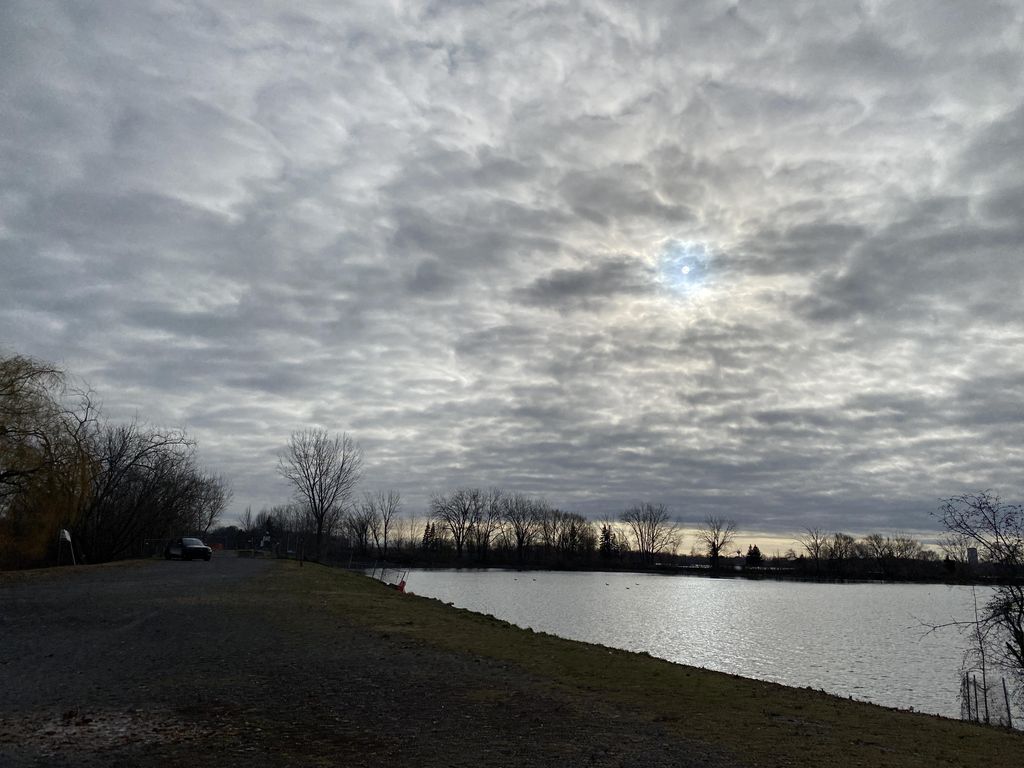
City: montreal